Question: Apps shown?
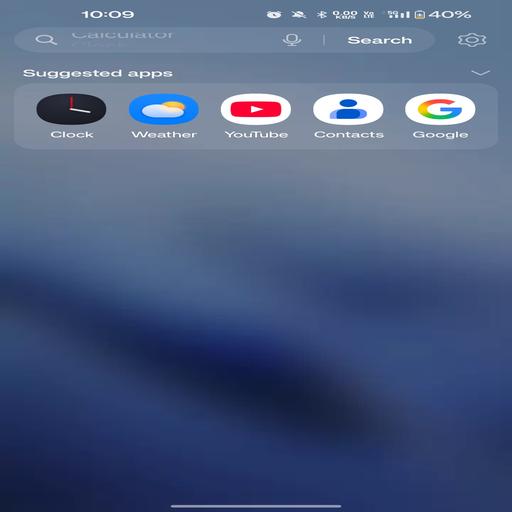
Answer: Clock, Weather